Field crop: tomato
Growth stage: 2
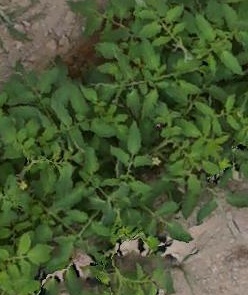
Species: tomato